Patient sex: F
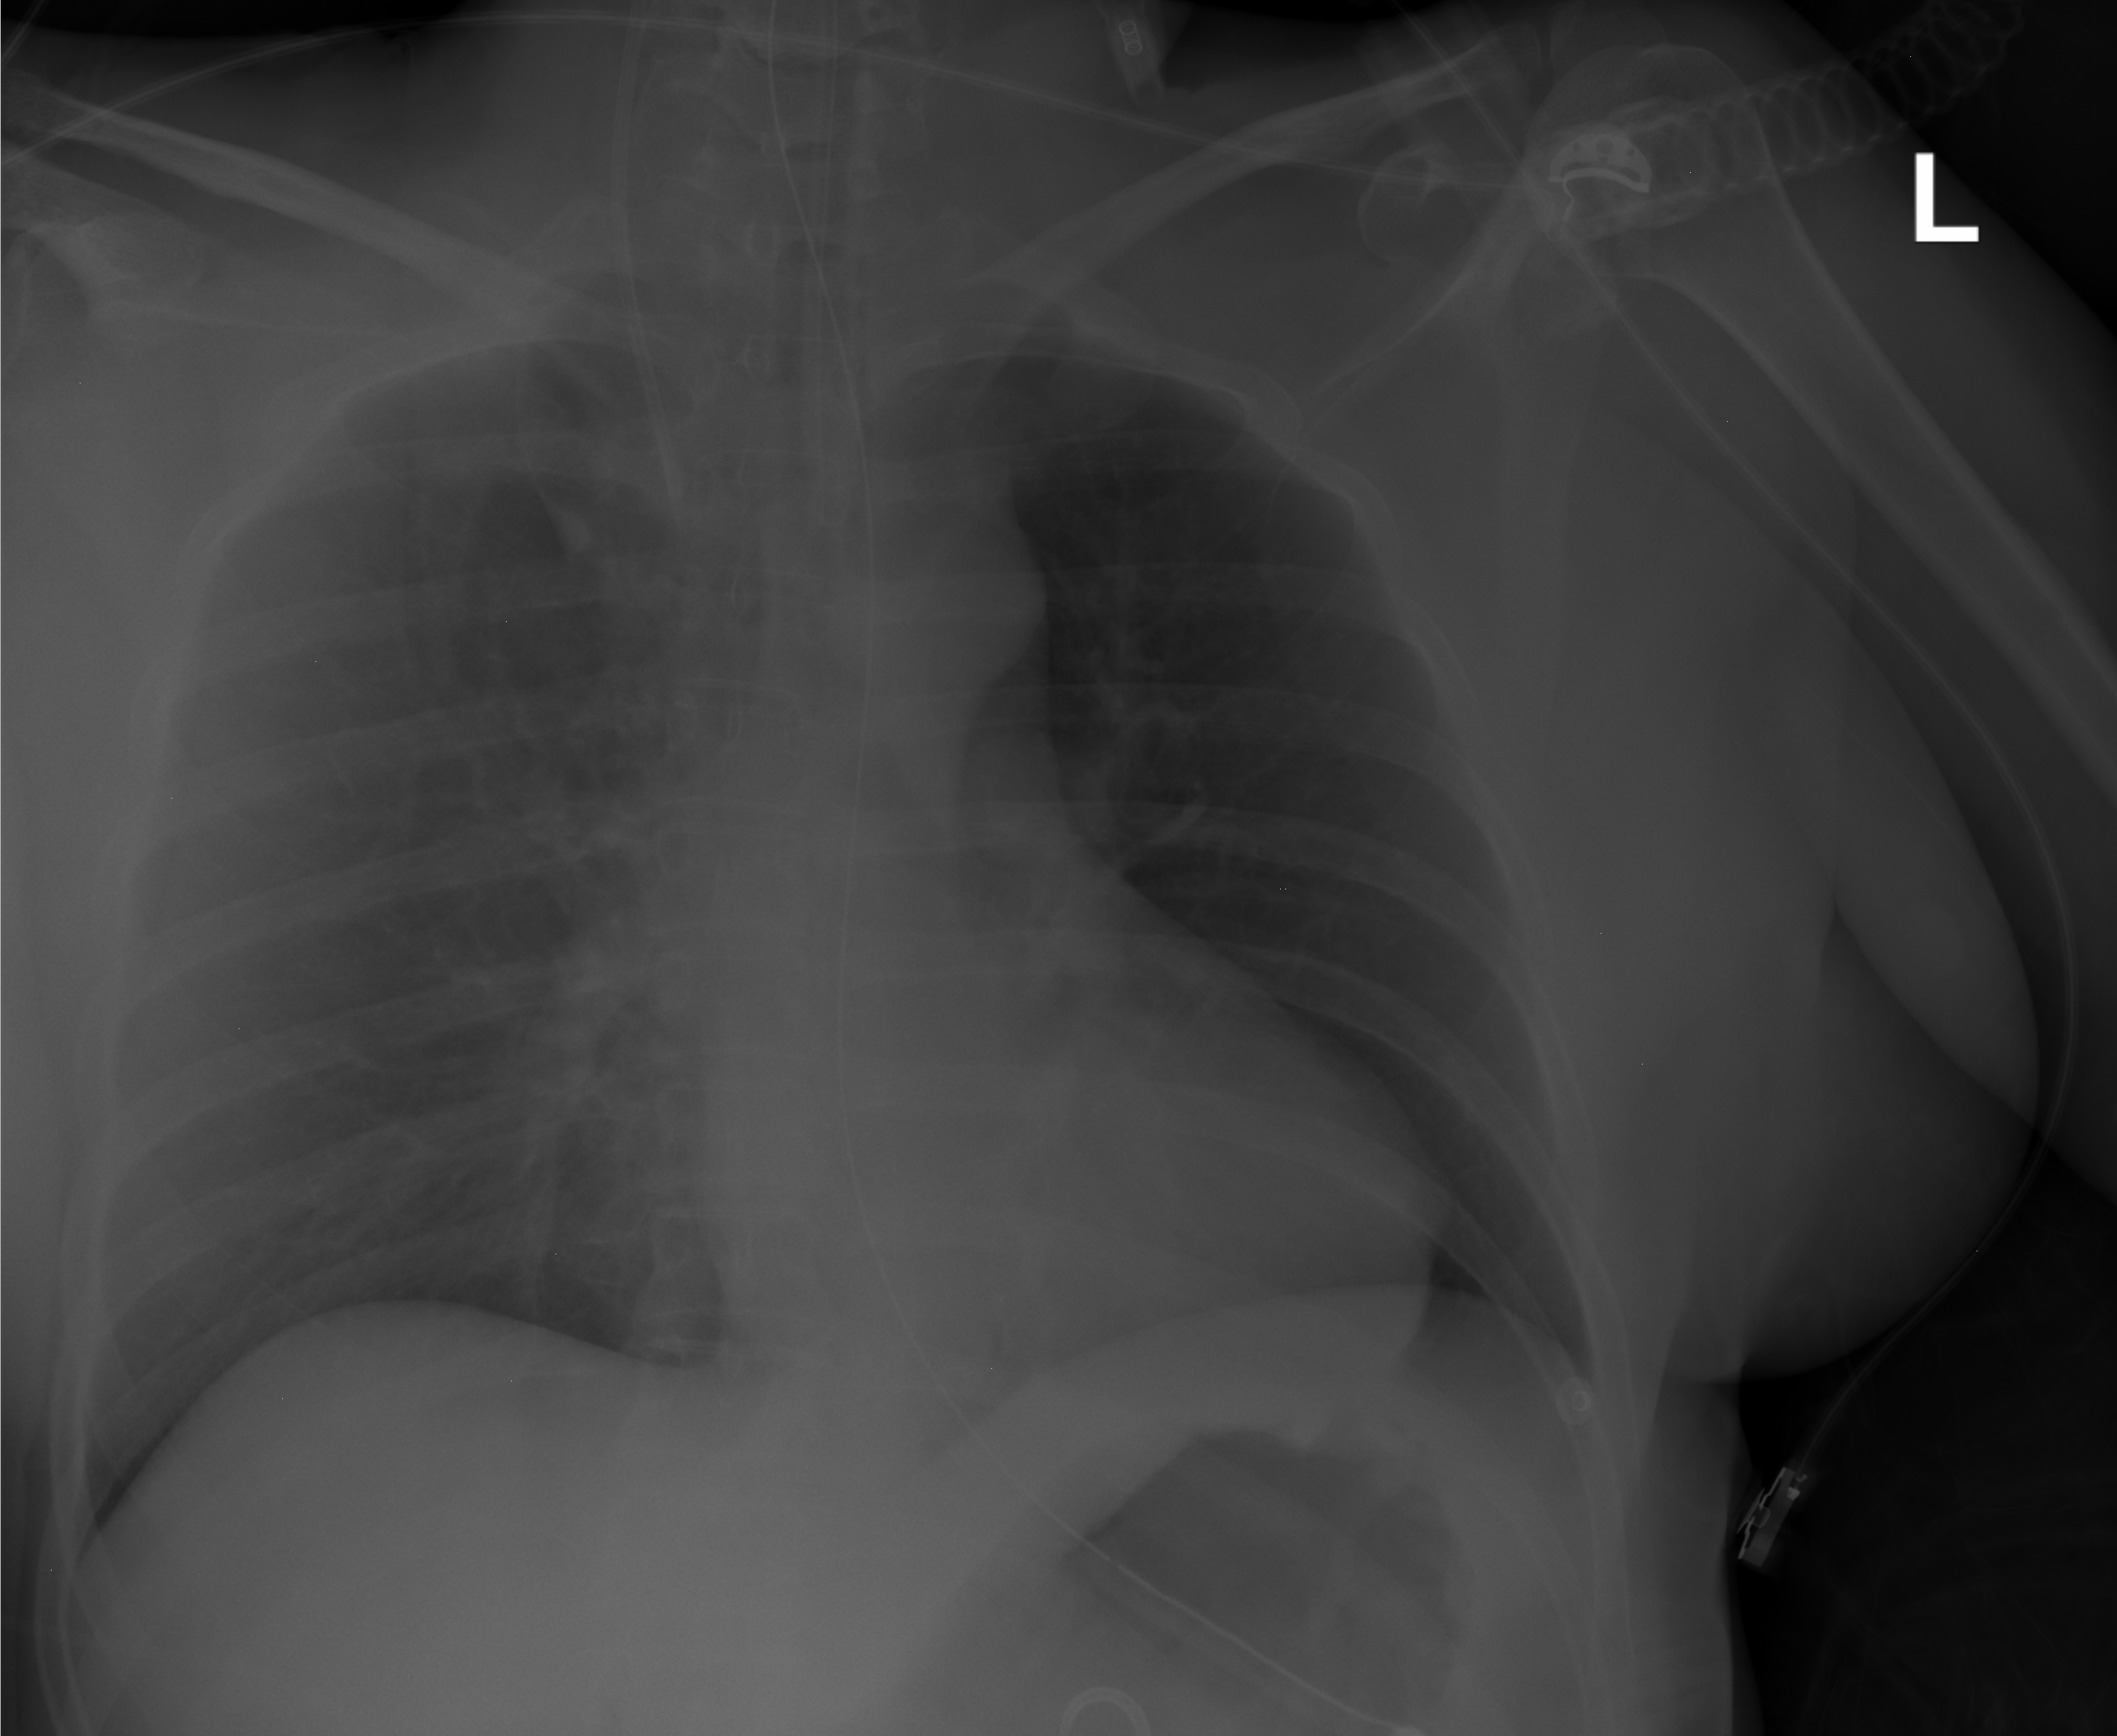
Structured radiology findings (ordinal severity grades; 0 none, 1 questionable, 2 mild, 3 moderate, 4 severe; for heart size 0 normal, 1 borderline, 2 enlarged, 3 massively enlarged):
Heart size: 0
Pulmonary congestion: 0
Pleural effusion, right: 1
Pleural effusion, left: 0
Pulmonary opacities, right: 0
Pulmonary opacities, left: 0
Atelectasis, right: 0
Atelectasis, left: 0